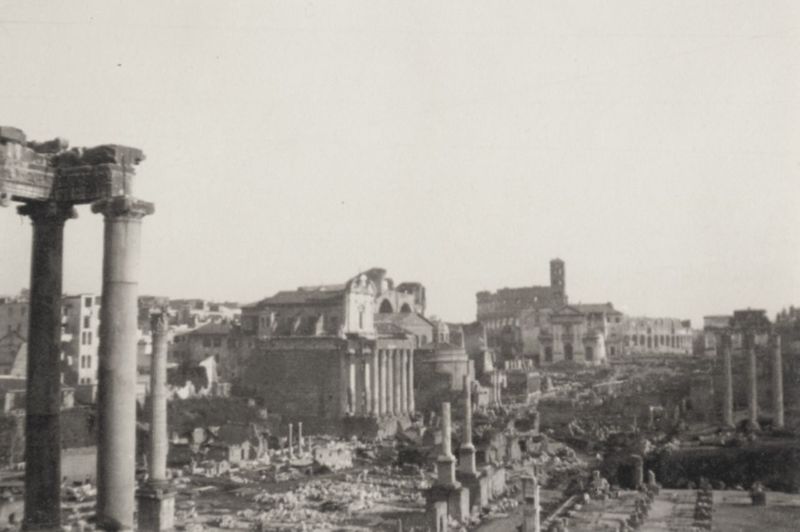
Titel: Das Forum Romanum
Künstler: Francois Emile Zola
Schlagwörter: himmel, schatten, weiß, wolken, bäume, stadt, fenster, grau, licht, schwarz, säule, säulen, ausblick, dach, gebäude, haus, sockel, stein, steine, häuser, hügel, kirche, turm, ansicht, italien, süden, dächer, giebel, rundbogen, krieg, querformat, trümmer, zerstörung, arches, architecture, column, columns, crowd, palace, white, window, black, old, windows, foto, fotografie, photographie, stadtansicht, reste, ruine, antike, türme, bomben, schwarzweiss, ruinen, kapitelle, rom, kapitell, photo, fries, ionisch, antik, greek, rock, roman, sky, stone, griechisch, griechenland, germany, roof, tower, zerstört, death, korinth, tempel, grass, villa, dorisch, korinthisch, black and white, ruin, ruins, blaß, door, römisch, town, forum, forum romanum, kapitol, athen, pompeji, italy, akropolis, city, park, ancient, rome, temple, square, buildings, kolosseum, ausgrabung, nachkrieg, antiquity, altertum, pillar, empire, photgraphie, stones, photograph, grave, forum romanum fotografie, tuinen, säulentrommel, greece, sculptures, tomb, rubble, antic, destruction, pillars, architechture, stadt k, bombing, bw, world war, black and whit, graves, mosque, bombs, et, arhitecture, ancient rome, ruinenforum romanum, partenon, columsn, old buildings, tows, roman forum, ephoto